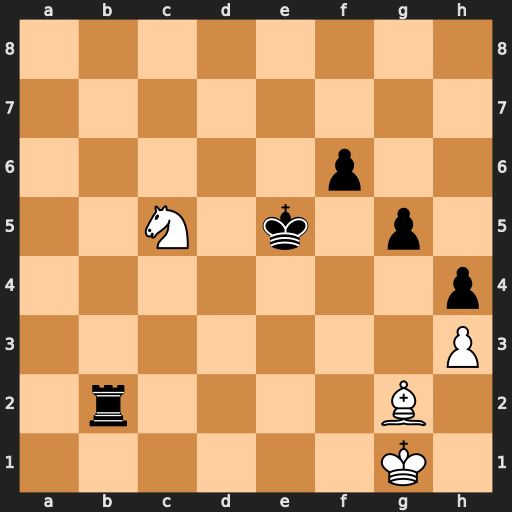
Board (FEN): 8/8/5p2/2N1k1p1/7p/7P/1r4B1/6K1
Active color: w
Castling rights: -
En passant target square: -
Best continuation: Nd3+ Kd4 Nxb2